Field crop: maize
Growth stage: 2
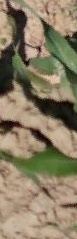
Species: maize